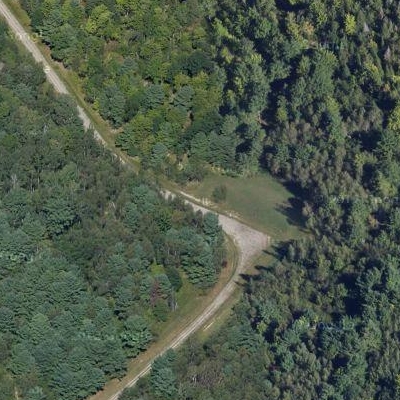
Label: Forest